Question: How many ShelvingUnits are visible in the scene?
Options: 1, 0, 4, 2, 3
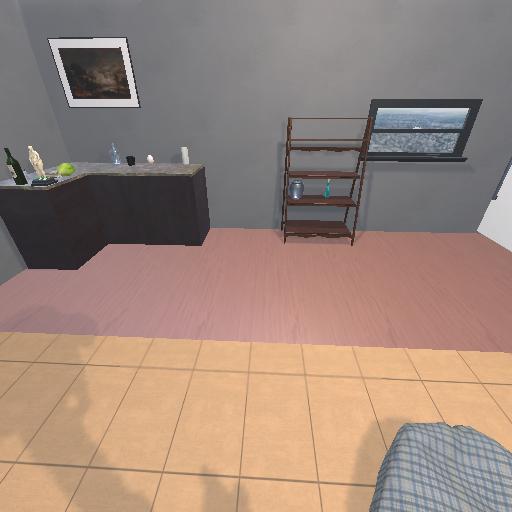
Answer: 1